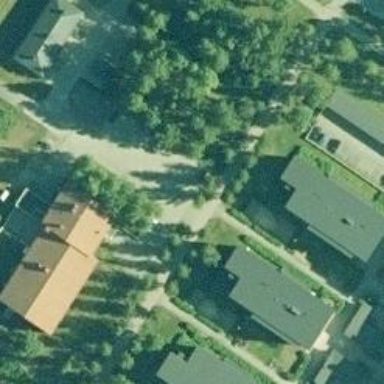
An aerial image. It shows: Asphalt cycleway.